Aerial crown-view tile of a tropical tree (Barro Colorado Island, Panama), acquired 20240611:
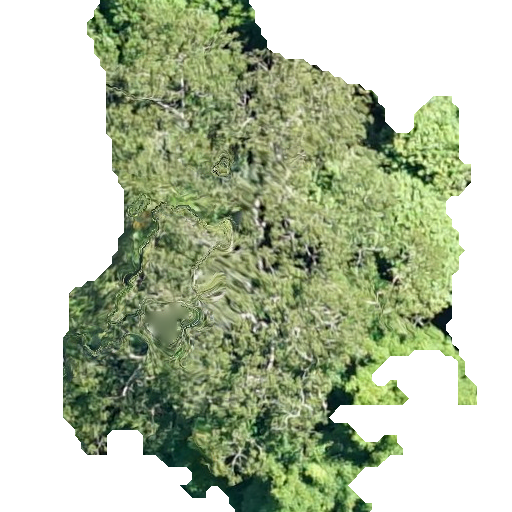
Species: Astronium graveolens
GBIF accepted scientific name: Astronium graveolens
Crown area: 243.652 m²